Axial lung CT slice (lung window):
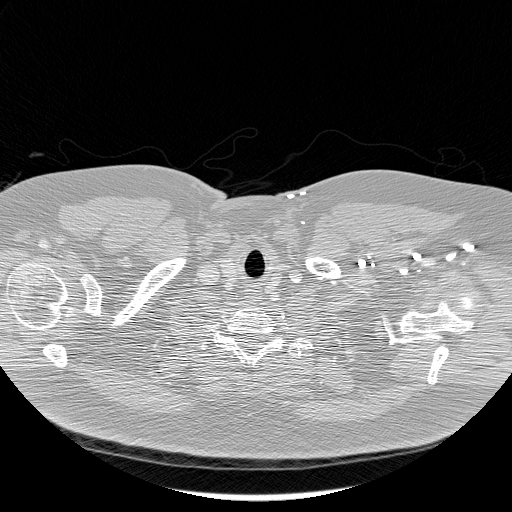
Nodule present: no